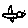
Label: bird